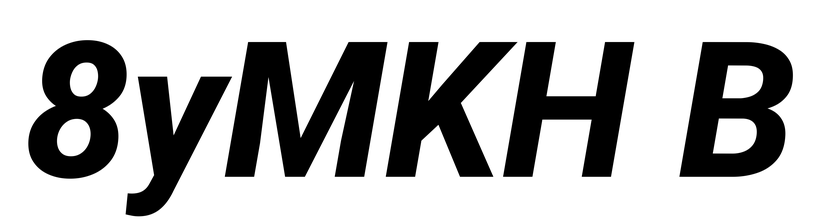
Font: Roboto-Italic_ExtraBold_Italic